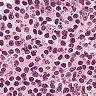
Metastatic tissue present: no